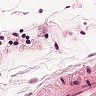
Metastatic tissue present: no